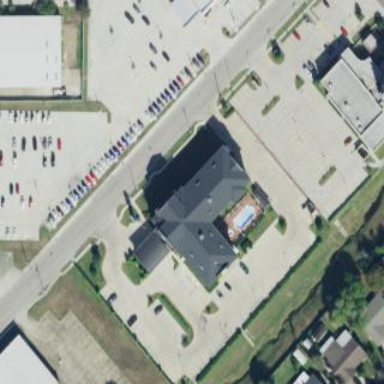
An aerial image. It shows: Hotel building.